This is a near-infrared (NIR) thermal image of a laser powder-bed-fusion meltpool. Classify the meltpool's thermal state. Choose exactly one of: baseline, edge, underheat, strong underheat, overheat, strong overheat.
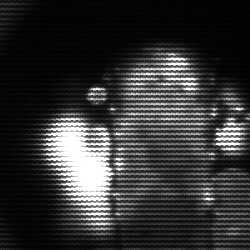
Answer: strong underheat